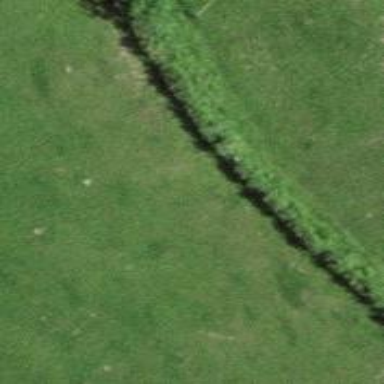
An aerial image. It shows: Hedge acting as barrier.